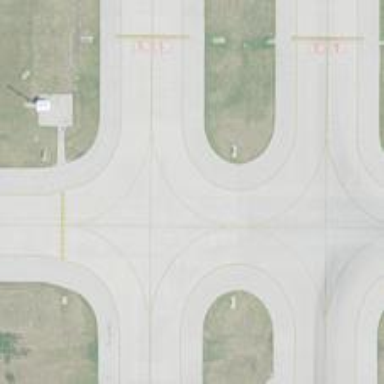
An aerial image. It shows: View of taxiway at the airport.